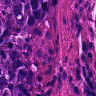
Metastatic tissue present: yes